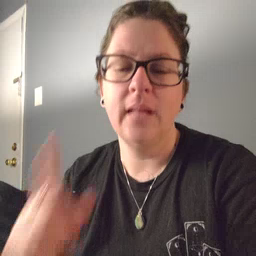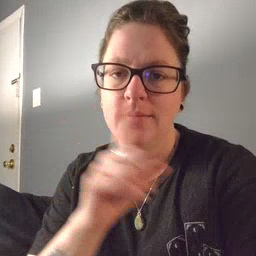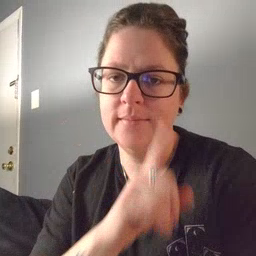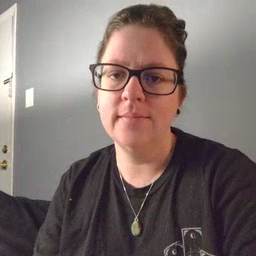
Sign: eye